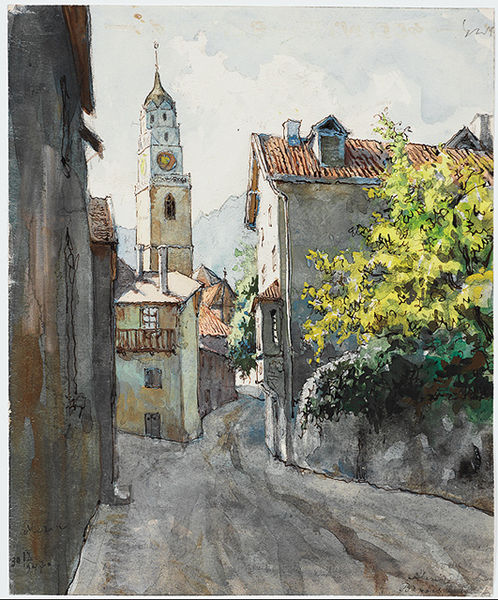
Titel: Street Scene in Merano, Street Scene in Merano
Künstler: Alexandre Benois
Standort: Amherst (Massachusetts, USA)
Institution: Mead Art Museum, Amherst College
Schlagwörter: baum, himmel, wolken, fenster, straße, gebäude, haus, weg, häuser, kirche, turm, gasse, balcony, blue, church, red, france, gray, green, old, painting, wall, windows, yellow, uhr, cloud, sky, tree, house, landscape, mountain, mountains, houses, roof, street, tower, village, spain, porch, road, drawing, paper, clock, town, turmuhr, sunlight, italy, city, leaves, walls, buildings, italian, water colour, watercolor, rooves, chimney, cityscape, spire, steeple, alley, avenue, europe, cobblestone, bell tower, townscape, apartment, taken with my iphone, this looks shopped, acident, cuty, dormo, 'drawing, watet color